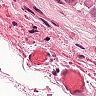
Metastatic tissue present: yes